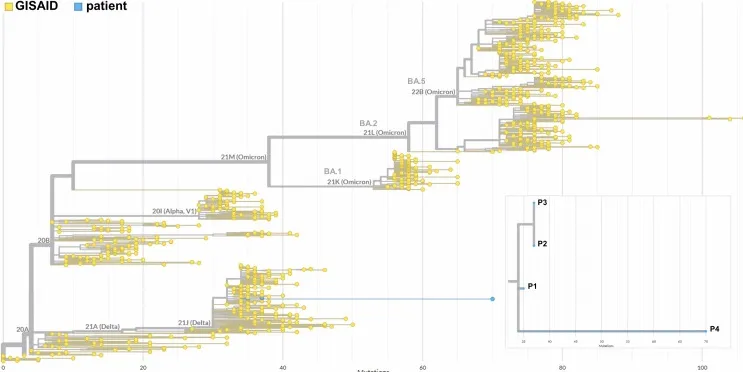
The clinical course of the 40-year-old male patient with recurrent SARS-CoV-2 infection. B. Phylogenetic analysis was performed using patient-derived sequences (blue circle, n = 4) and sequences derived from the GISAID database (yellow circle, n = 778). The branch length corresponds to nucleotide divergence. A cluster of patient-derived sequences is enlarged in the lower right frame. . Cq: quantification of cycle; GISAID: Global Initiative on Sharing All Influenza Data.
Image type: chart (chart)